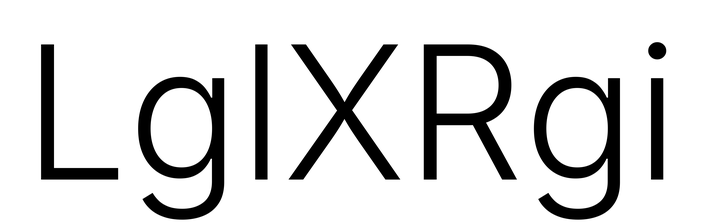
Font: Inter_Light